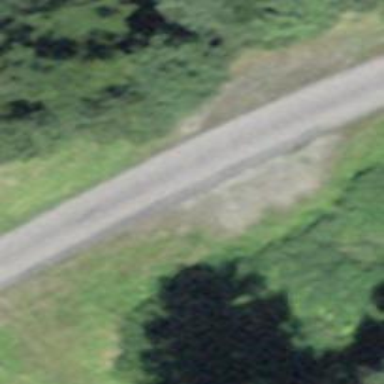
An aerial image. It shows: Passing place on the road.